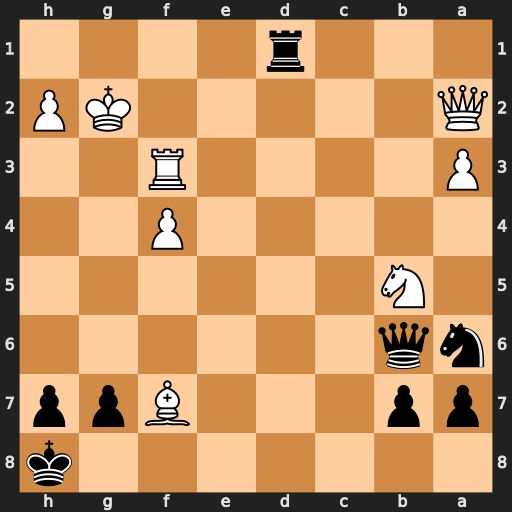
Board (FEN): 7k/pp3Bpp/nq6/1N6/5P2/P4R2/Q5KP/3r4
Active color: b
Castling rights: -
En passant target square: -
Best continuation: Rg1+ Kh3 Qh6+ Bh5 Qxh5#